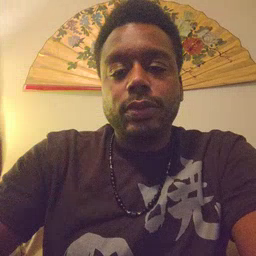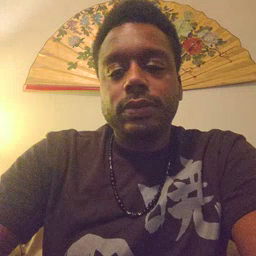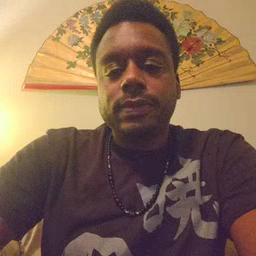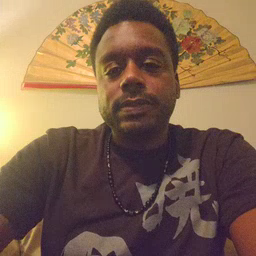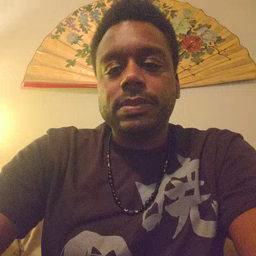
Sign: brother